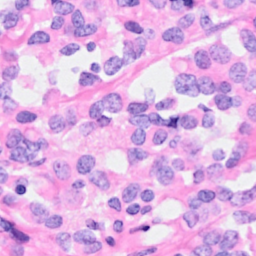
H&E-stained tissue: Breast